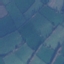
Land use / land cover: Pasture